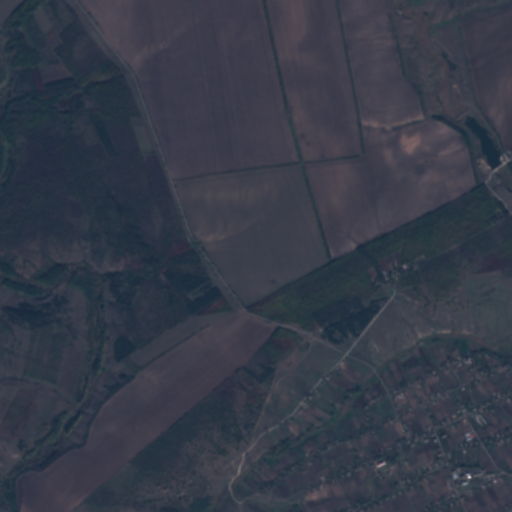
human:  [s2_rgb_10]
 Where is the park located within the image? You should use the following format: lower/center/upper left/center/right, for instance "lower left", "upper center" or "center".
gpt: The park is located in the lower right of the image.
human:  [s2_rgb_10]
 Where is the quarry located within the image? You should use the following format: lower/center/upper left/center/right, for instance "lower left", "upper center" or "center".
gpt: The quarry is located in the upper right of the image.
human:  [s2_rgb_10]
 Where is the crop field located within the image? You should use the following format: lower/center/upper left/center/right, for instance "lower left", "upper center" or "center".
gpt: There is no crop field in the image.